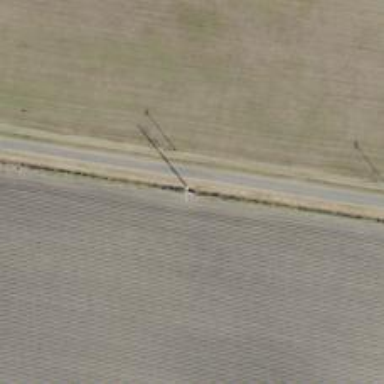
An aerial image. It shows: Power pole.